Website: slack
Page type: billing-address
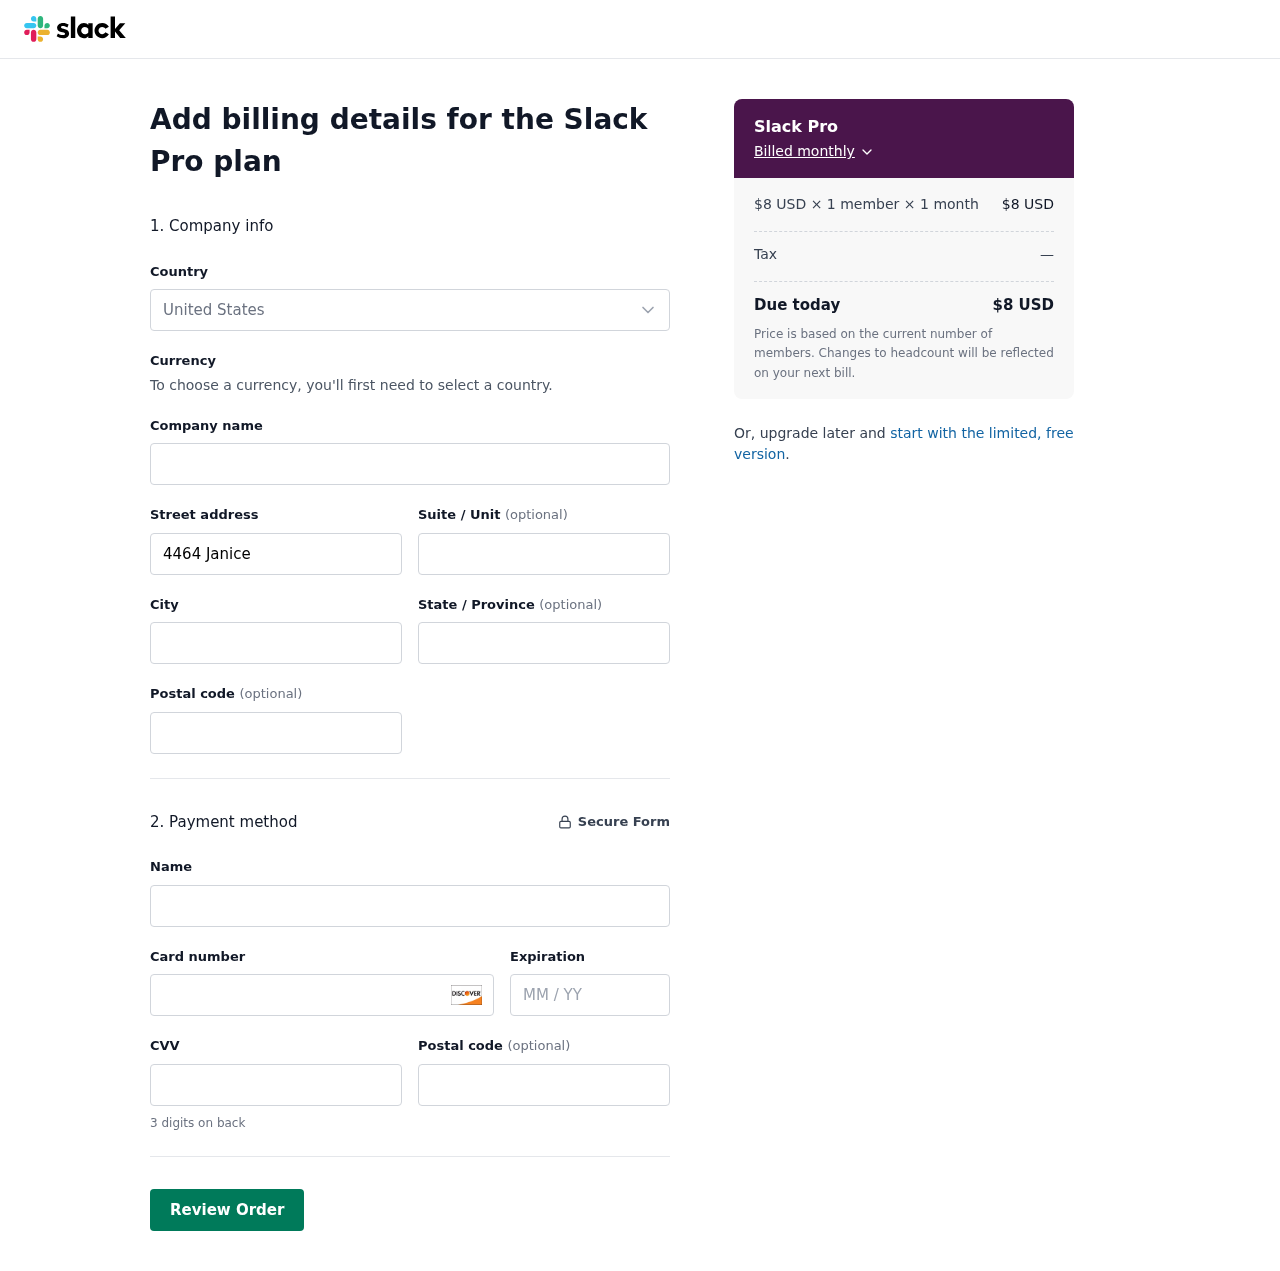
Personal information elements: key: PII_CARD_CVV
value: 332
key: PII_CARD_EXPIRY
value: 09/27
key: PII_CARD_NUMBER
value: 6509 0077 4012 9711
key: PII_CITY
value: Williamsshire
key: PII_COUNTRY
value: United States
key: PII_FULLNAME
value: Andrew Perry
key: PII_POSTCODE
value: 30805
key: PII_STATE
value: Louisiana
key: PII_STREET
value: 4464 Janice Burg
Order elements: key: ORDER_PLAN_PRICE
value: $8 USD
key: ORDER_NUM_MEMBERS
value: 1 member
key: ORDER_NUM_MONTHS
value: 1 month
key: ORDER_SUBTOTAL
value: $8 USD
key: ORDER_TAX
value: —
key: ORDER_TOTAL
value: $8 USD